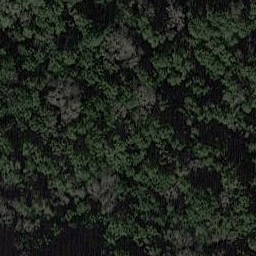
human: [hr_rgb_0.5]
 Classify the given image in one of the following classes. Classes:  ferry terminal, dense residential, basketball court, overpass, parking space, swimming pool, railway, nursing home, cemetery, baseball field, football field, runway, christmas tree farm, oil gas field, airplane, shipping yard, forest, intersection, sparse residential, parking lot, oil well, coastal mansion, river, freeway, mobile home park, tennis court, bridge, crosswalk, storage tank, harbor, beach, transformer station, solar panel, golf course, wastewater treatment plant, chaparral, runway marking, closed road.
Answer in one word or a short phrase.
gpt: forest